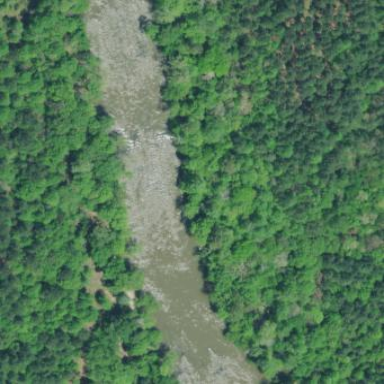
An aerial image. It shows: Rapid whitewater waterway with rapids.